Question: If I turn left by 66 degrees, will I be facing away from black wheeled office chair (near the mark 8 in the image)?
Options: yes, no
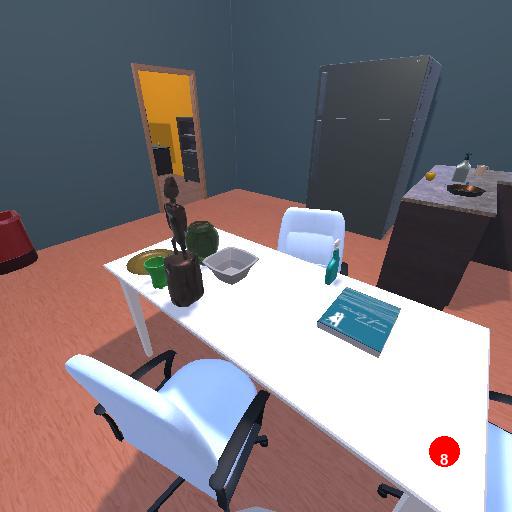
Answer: yes